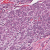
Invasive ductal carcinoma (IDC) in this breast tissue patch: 1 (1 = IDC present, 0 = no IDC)